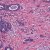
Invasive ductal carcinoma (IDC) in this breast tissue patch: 1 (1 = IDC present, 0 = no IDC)